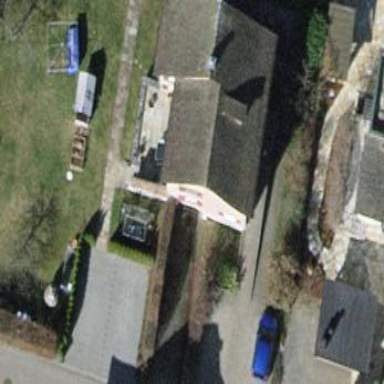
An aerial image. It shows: Detached building.